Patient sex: M
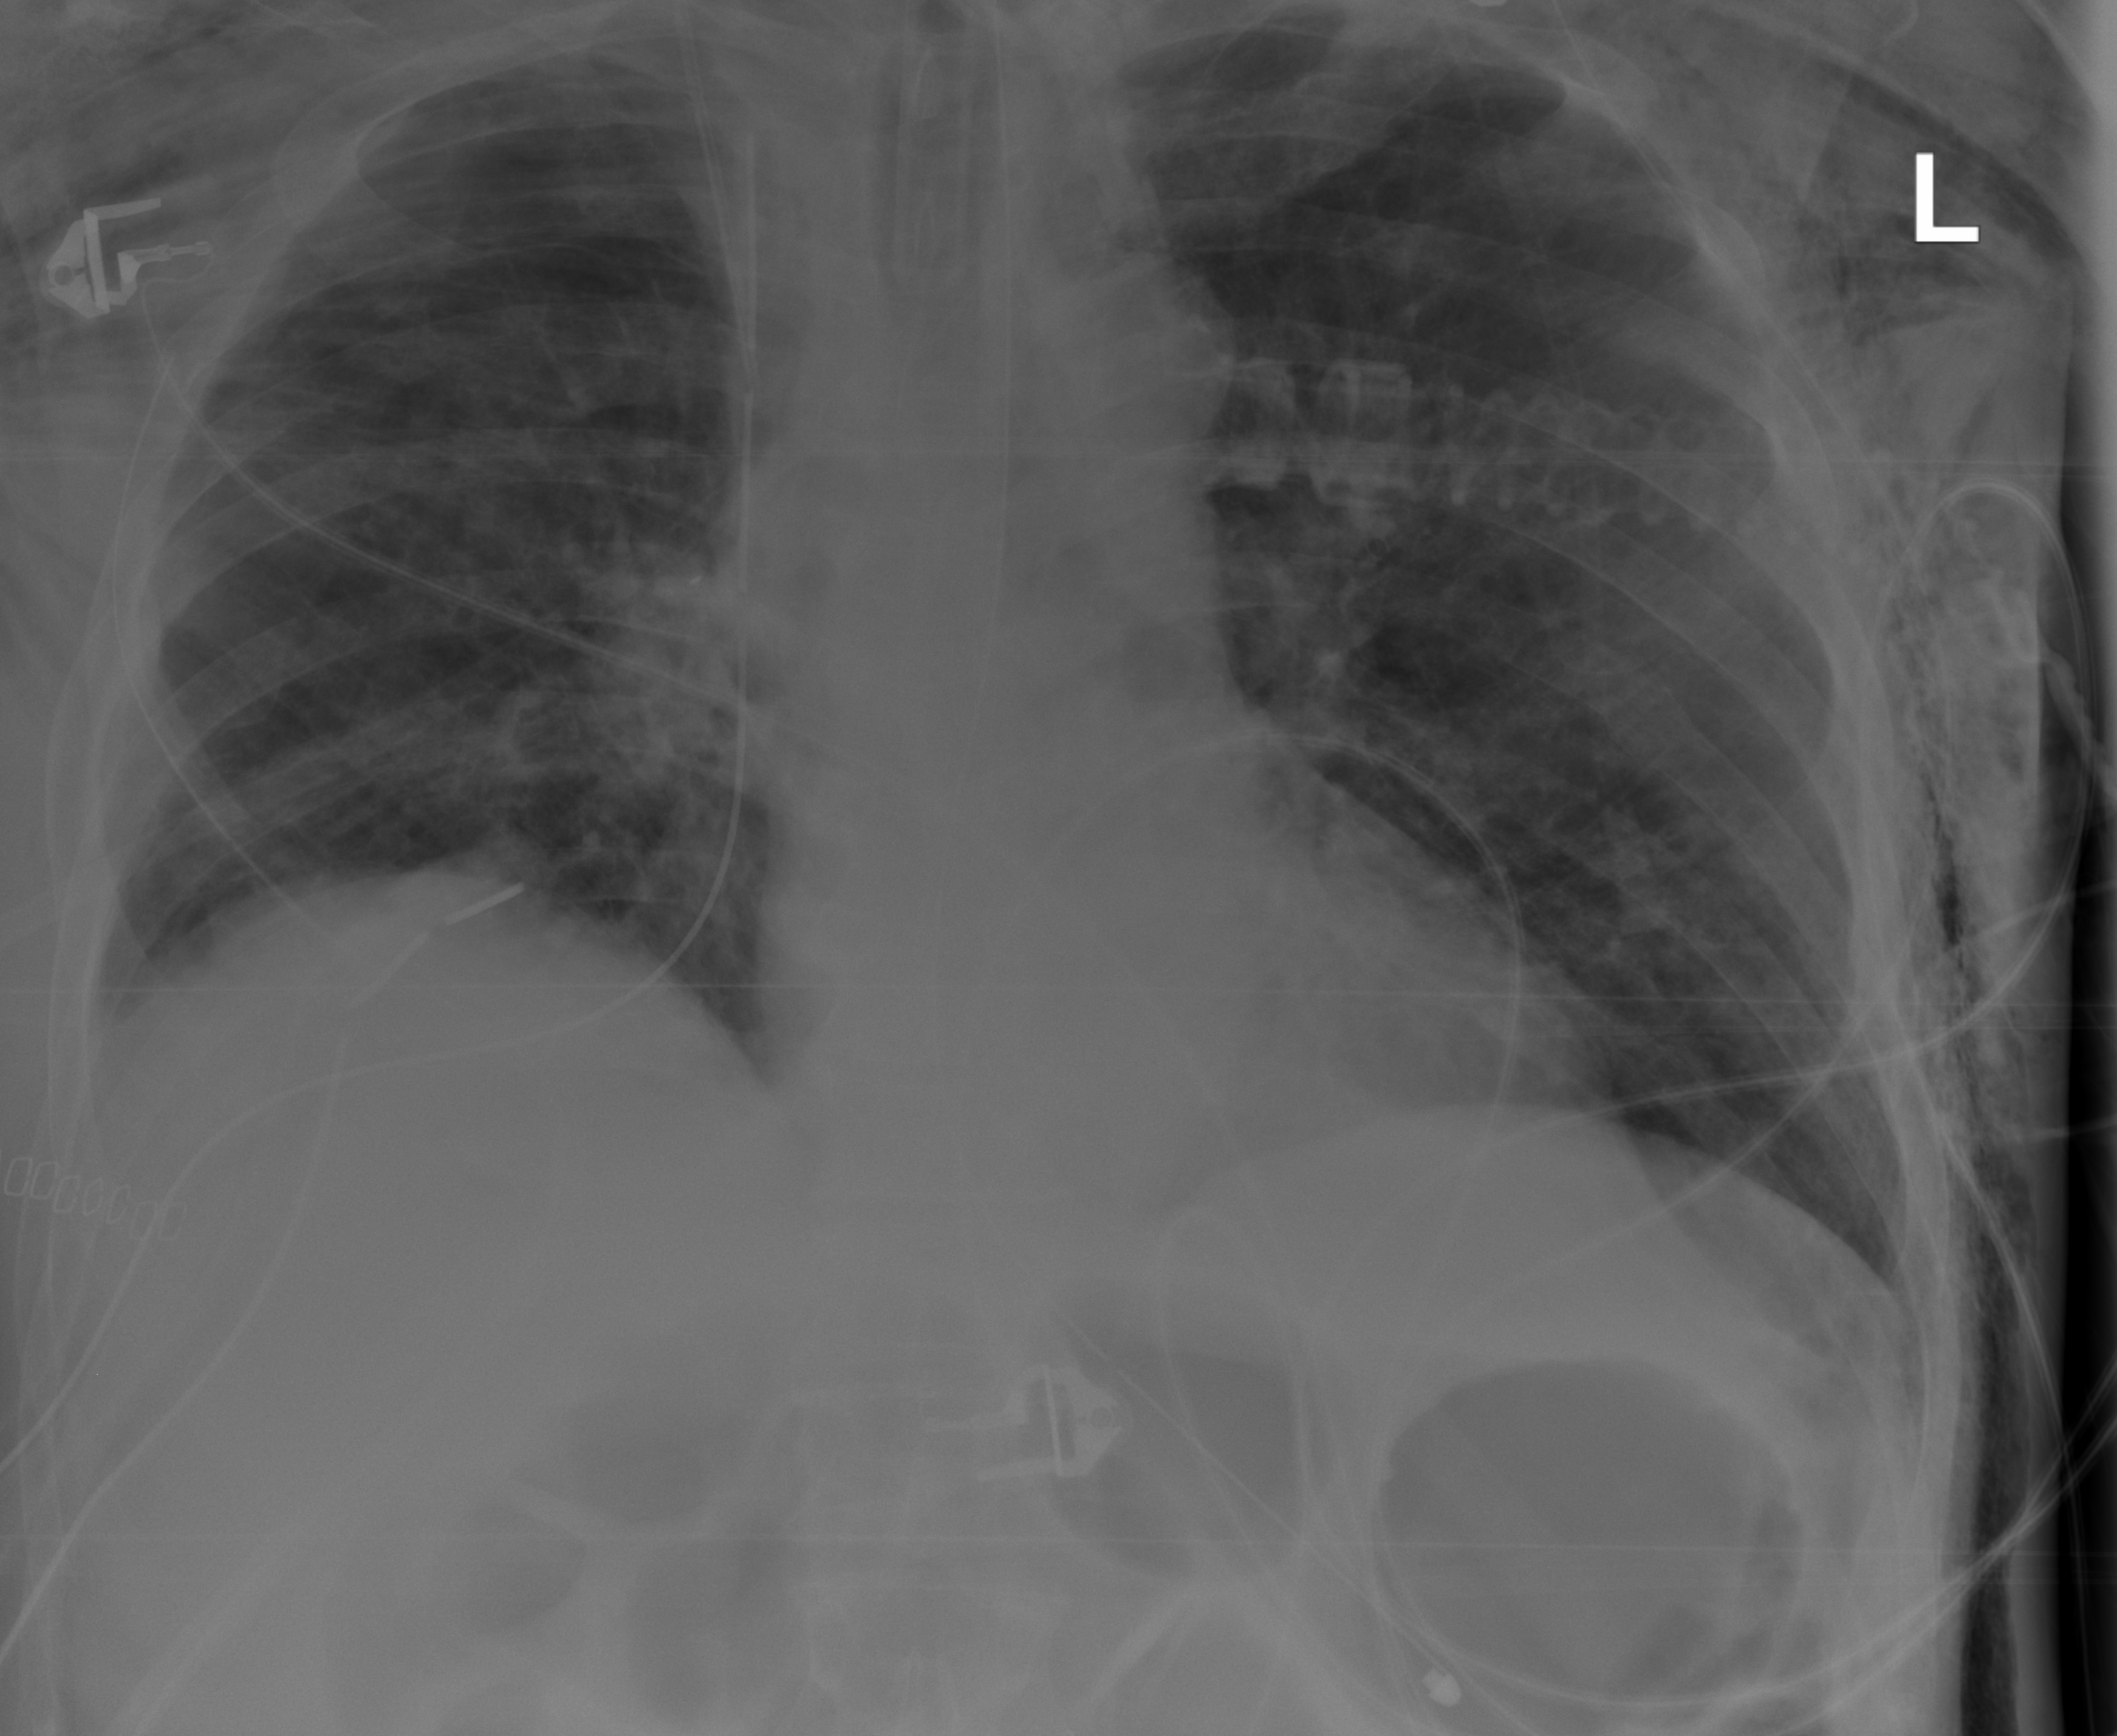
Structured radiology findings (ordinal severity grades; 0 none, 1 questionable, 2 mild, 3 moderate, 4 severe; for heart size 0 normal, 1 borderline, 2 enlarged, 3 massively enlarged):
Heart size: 0
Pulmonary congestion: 2
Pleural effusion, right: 0
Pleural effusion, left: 0
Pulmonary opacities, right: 0
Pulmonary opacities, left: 0
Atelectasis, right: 2
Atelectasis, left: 0